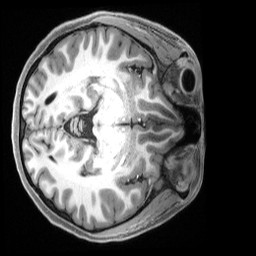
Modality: T1w
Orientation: axial
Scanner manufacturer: siemens
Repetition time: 2.5 s
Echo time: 0.00231 s